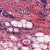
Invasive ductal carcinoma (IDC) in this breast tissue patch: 1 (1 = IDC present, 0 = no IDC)